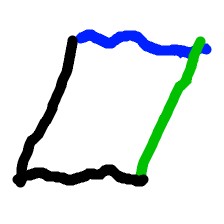
Shape: parallelogram